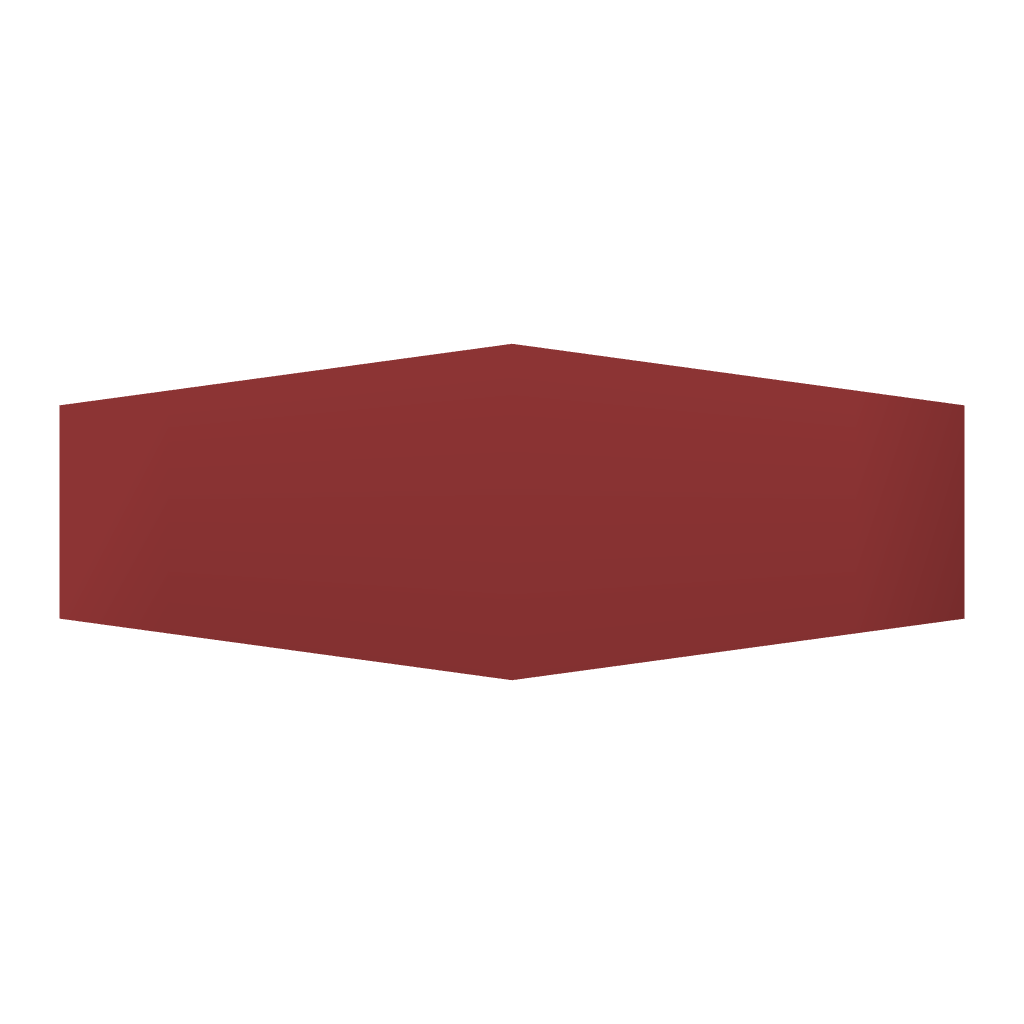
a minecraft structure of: Greek Temple bad low quality